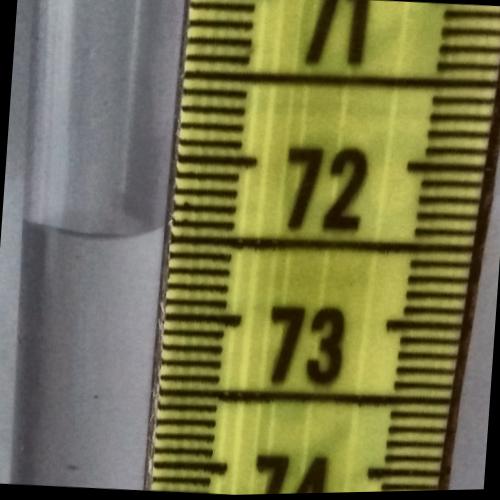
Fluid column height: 72.4 cm